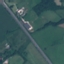
Land use / land cover class: Highway